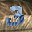
Label: 3